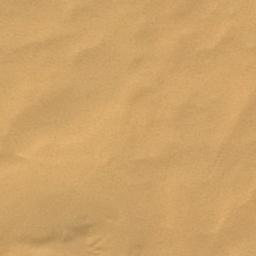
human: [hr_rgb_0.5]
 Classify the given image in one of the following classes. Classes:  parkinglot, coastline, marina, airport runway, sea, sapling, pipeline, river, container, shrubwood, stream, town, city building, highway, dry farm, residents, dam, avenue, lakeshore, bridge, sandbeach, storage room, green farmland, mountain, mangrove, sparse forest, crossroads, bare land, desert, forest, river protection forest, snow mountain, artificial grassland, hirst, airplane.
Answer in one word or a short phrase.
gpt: desert